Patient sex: F
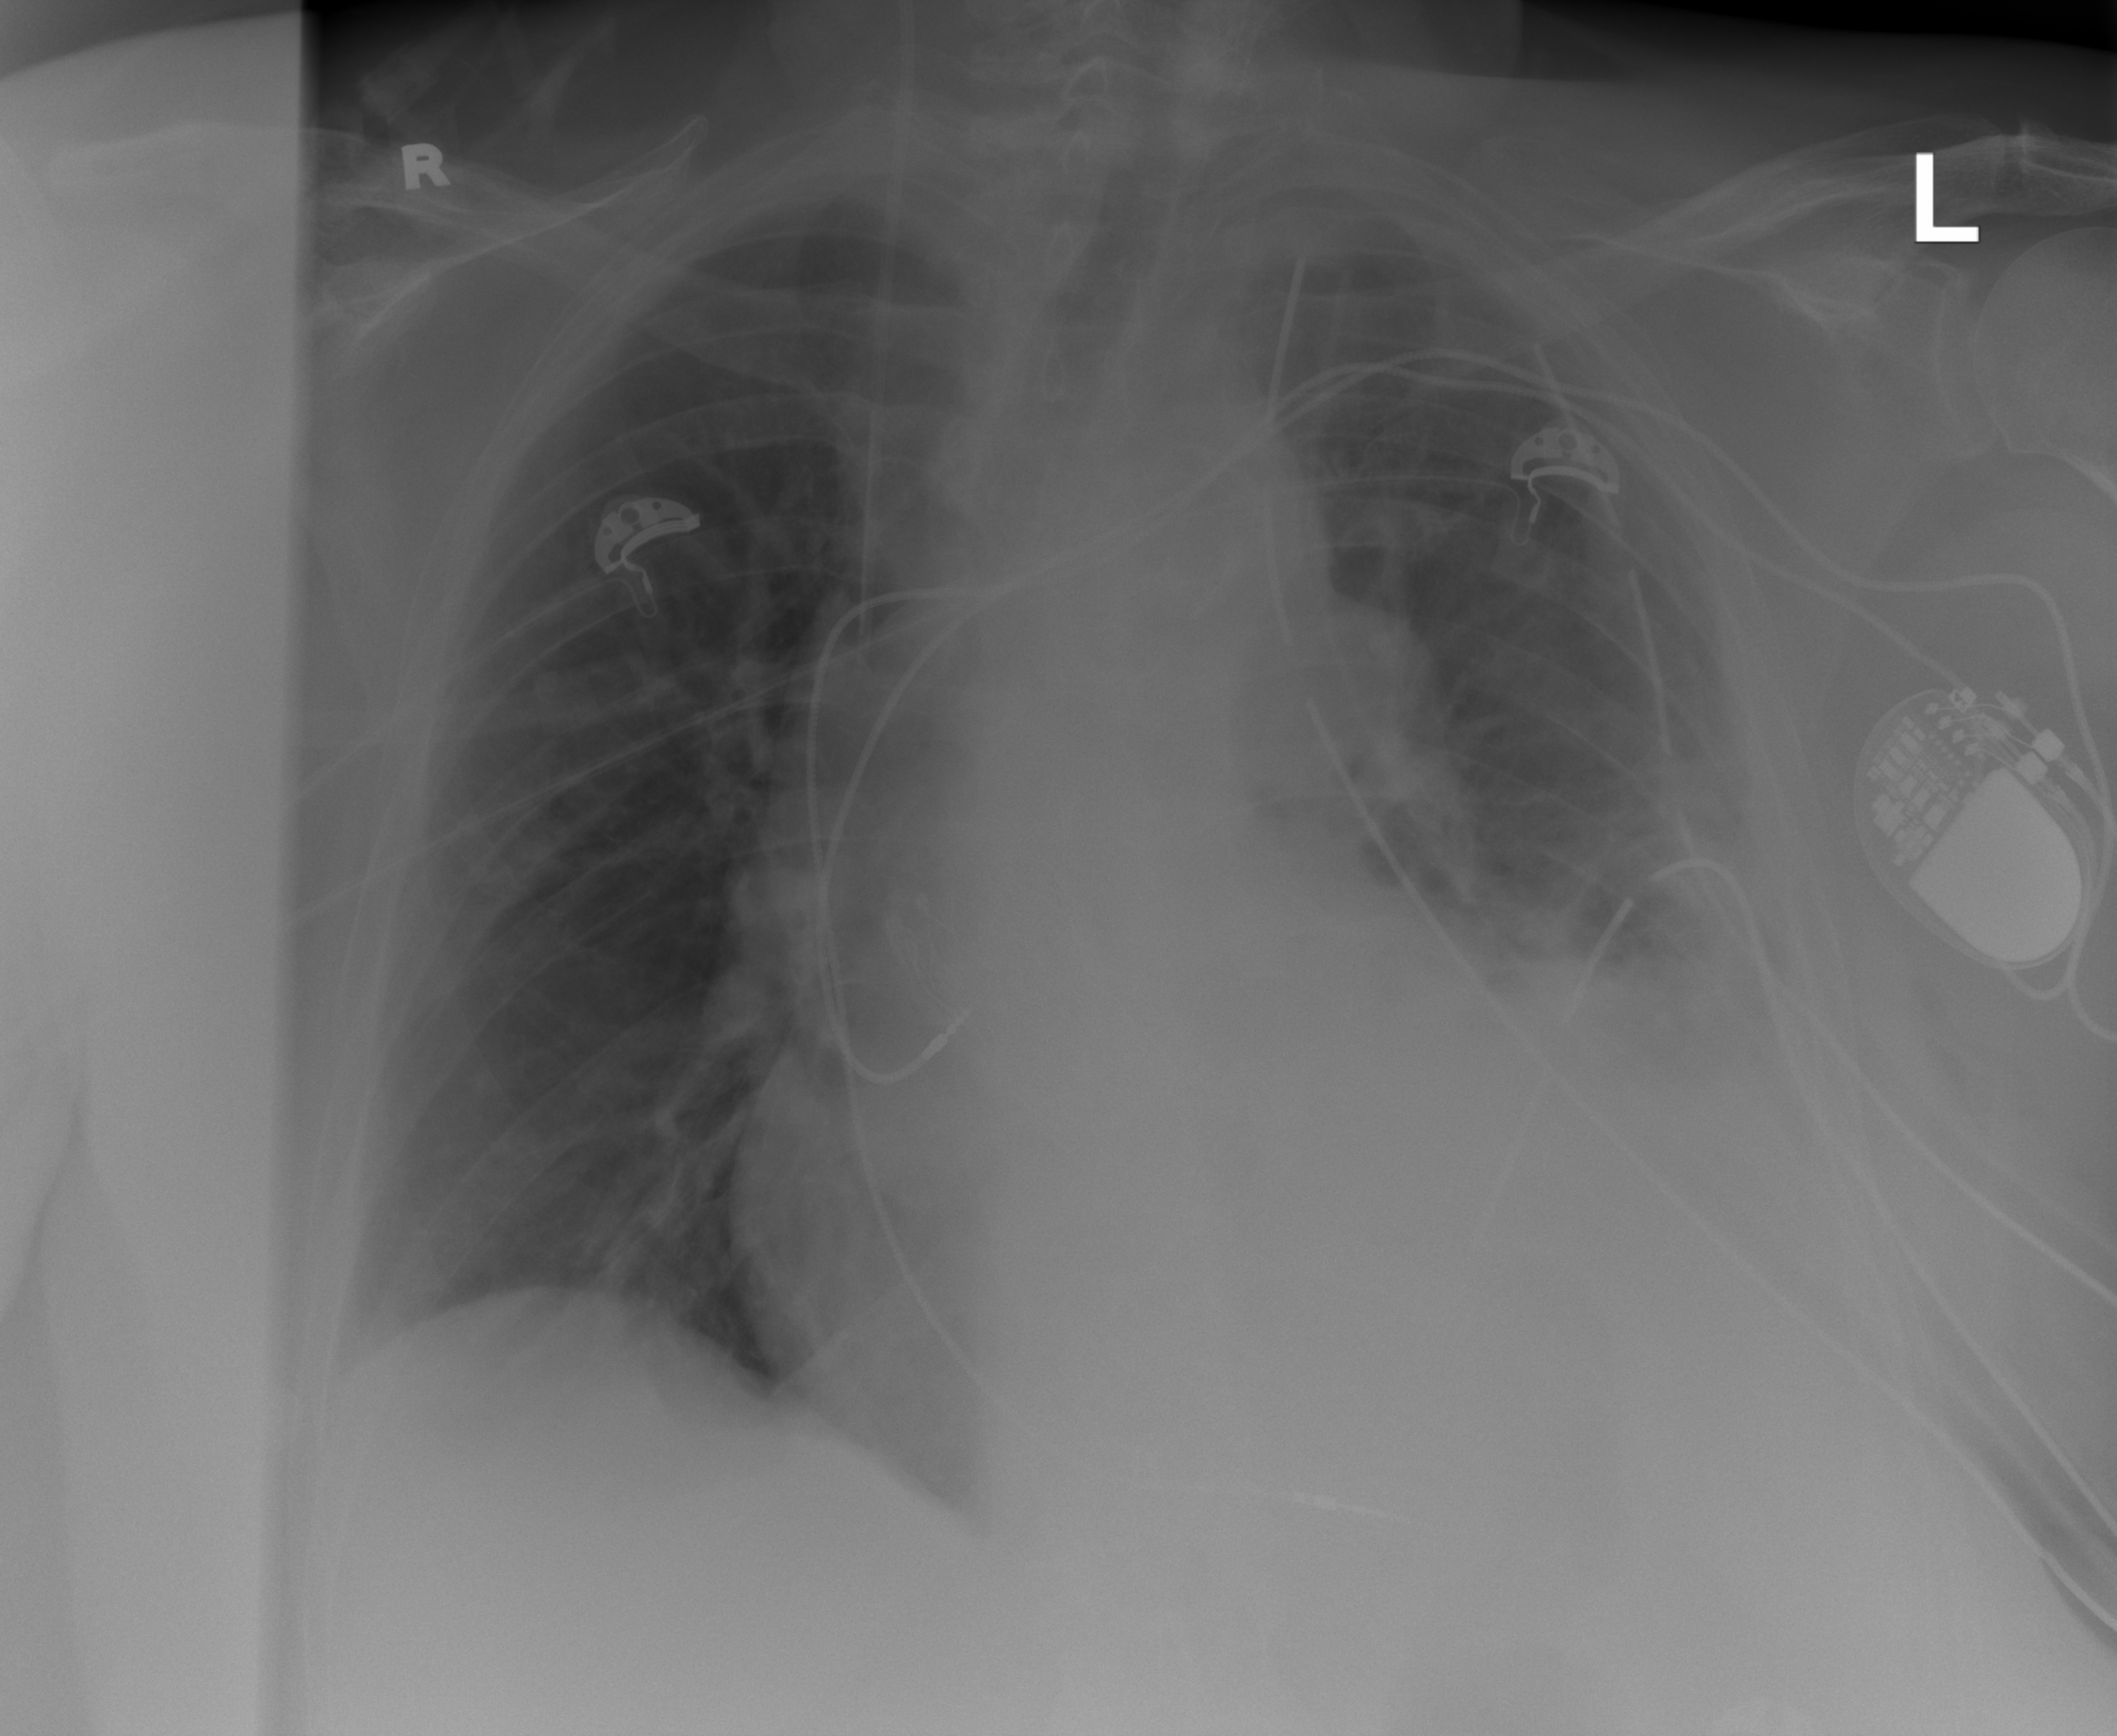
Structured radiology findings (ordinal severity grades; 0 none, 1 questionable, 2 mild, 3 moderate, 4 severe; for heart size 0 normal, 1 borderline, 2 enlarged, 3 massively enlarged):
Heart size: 2
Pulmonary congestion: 0
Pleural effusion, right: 1
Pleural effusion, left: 3
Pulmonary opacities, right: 0
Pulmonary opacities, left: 0
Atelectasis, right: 0
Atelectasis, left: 3